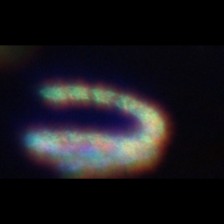
Taxon: Eucampia
Group: Diatoms